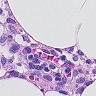
Metastatic tissue present: no